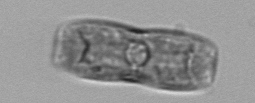
Label: pennate_morphotype1